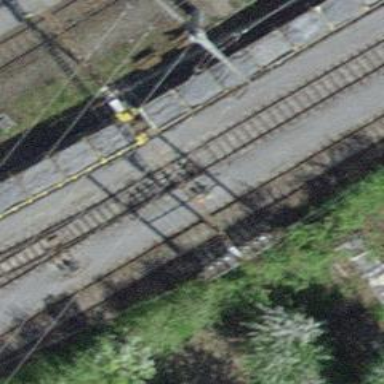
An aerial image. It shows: Railway yard with one track. The railway is electrified with contact line.